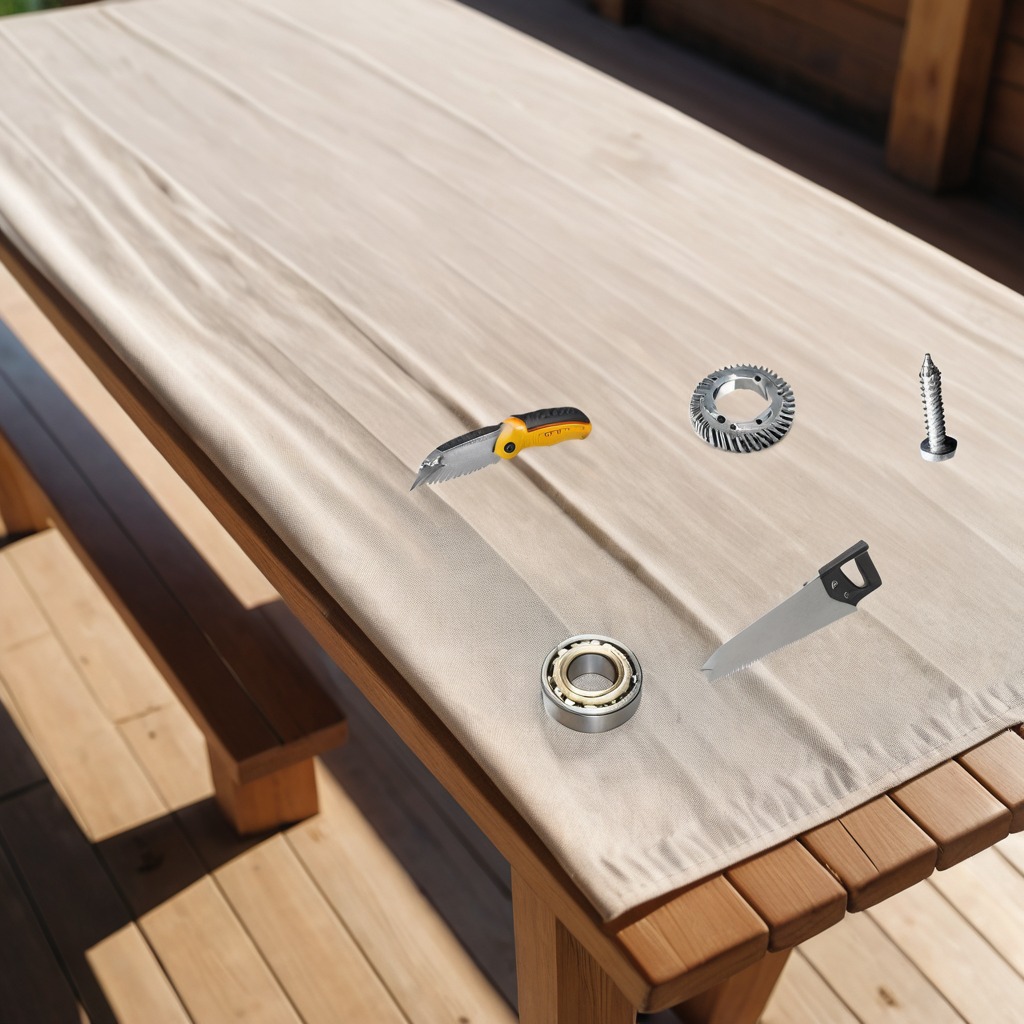
A metal ball bearing is lying on the wooden table.